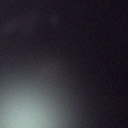
Screen state: off